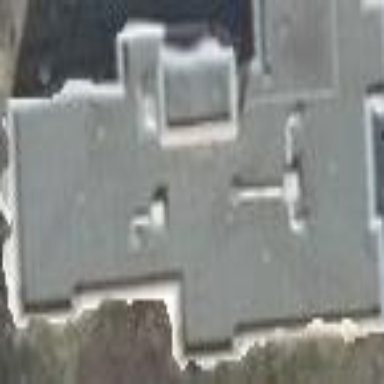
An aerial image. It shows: The image shows part of apartment building.